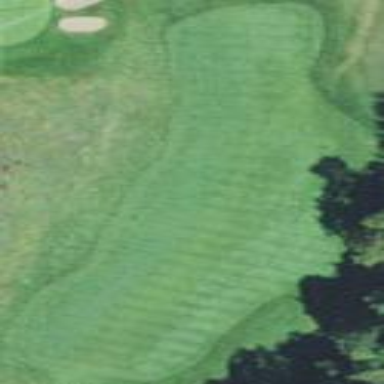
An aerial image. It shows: Golf fairway surrounded by grass.